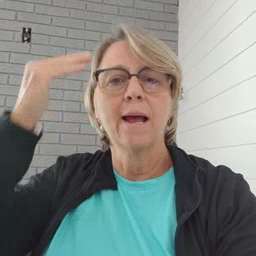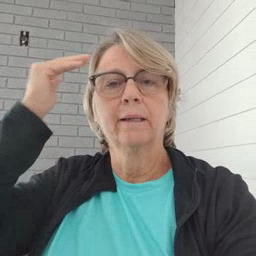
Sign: head